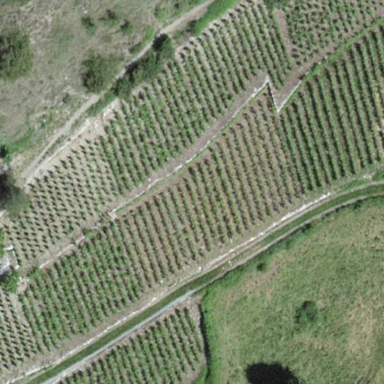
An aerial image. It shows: Vineyard where grapes are grown.